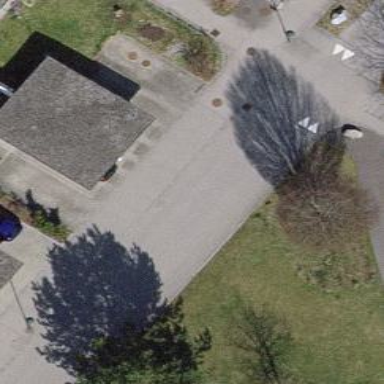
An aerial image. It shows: Garage building.